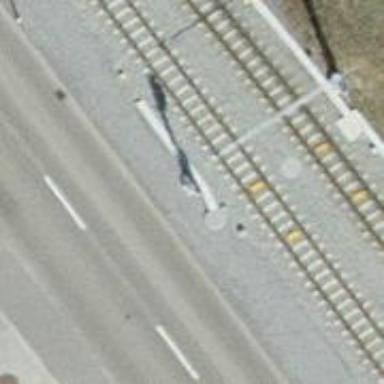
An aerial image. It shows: Railway signal.